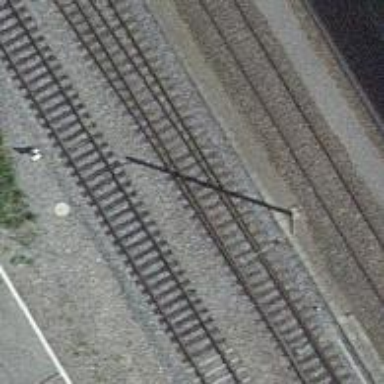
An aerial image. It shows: Railway switch.